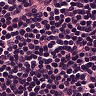
Metastatic tissue present: no